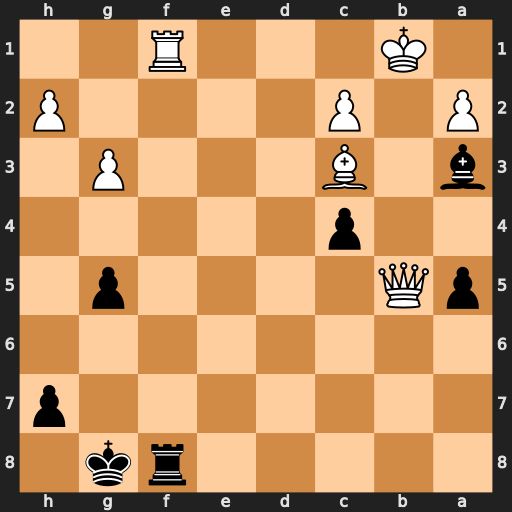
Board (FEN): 5rk1/7p/8/pQ4p1/2p5/b1B3P1/P1P4P/1K3R2
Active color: b
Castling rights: -
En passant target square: -
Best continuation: Rxf1+ Be1 Rxe1#